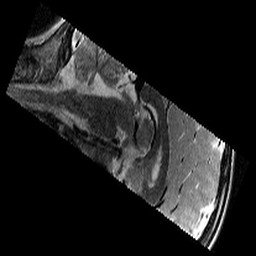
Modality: T2w
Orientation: sagittal
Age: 11
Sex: male
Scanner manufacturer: siemens
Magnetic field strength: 3 T
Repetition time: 9.23 s
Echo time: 0.067 s